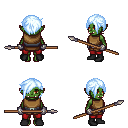
a pixel art fantasy rpg character, female body template, orc, green skin, leather chest armor, red pants, white cyan pixie cut hairstyle, metal gloves, black shoes, spear, four views (front, back, left, right), 2x2 character sprite sheet, small pixel art, hard edges, no anti-aliasing